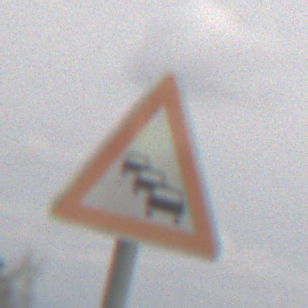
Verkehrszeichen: Stau
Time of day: MorningAfternoon
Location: Outdoor (Suburban)
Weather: Overcast
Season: NotSpecified
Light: Natural